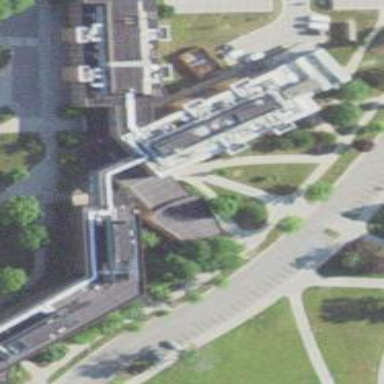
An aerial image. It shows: View of university building.